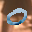
Label: 0